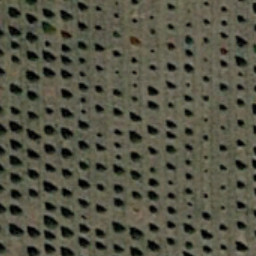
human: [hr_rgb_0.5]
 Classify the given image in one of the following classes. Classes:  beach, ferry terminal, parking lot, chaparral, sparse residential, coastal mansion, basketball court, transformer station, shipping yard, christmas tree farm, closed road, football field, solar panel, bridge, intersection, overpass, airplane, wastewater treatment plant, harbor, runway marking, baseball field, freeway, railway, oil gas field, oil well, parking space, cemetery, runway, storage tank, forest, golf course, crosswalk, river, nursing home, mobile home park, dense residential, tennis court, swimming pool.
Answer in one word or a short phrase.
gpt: christmas tree farm